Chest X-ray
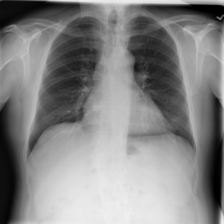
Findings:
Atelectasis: negative
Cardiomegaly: negative
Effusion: negative
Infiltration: negative
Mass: negative
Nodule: negative
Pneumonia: negative
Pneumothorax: negative
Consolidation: negative
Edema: negative
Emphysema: negative
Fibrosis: negative
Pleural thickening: negative
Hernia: negative